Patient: sex M, age 57
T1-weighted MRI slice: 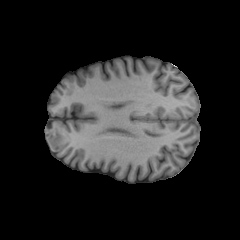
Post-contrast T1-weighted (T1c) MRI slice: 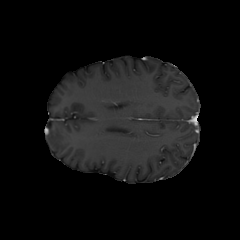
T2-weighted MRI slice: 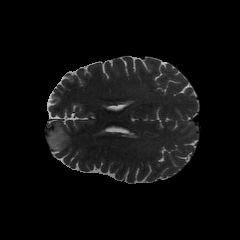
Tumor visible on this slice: yes
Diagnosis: Oligodendroglioma, IDH-mutant, 1p/19q-codeleted
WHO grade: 2